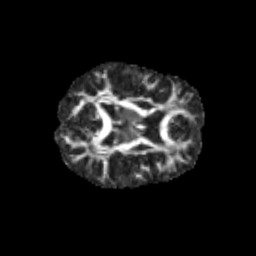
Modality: FA
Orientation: axial
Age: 11
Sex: female
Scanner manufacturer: siemens
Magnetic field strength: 3 T
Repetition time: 3.8 s
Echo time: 0.07 s